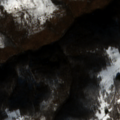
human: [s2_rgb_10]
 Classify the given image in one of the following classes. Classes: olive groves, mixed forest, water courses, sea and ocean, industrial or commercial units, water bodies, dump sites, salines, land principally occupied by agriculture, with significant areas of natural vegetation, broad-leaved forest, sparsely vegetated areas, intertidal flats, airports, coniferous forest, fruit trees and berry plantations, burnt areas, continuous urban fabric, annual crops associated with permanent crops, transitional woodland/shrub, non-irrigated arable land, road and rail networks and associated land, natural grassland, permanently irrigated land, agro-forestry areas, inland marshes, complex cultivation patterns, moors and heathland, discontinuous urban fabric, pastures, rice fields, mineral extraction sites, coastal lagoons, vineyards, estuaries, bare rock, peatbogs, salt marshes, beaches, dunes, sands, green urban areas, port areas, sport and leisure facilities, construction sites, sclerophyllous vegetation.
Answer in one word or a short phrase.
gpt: pastures, complex cultivation patterns, land principally occupied by agriculture, with significant areas of natural vegetation, broad-leaved forest